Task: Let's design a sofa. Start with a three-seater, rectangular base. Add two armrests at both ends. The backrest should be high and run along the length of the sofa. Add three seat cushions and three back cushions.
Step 252:
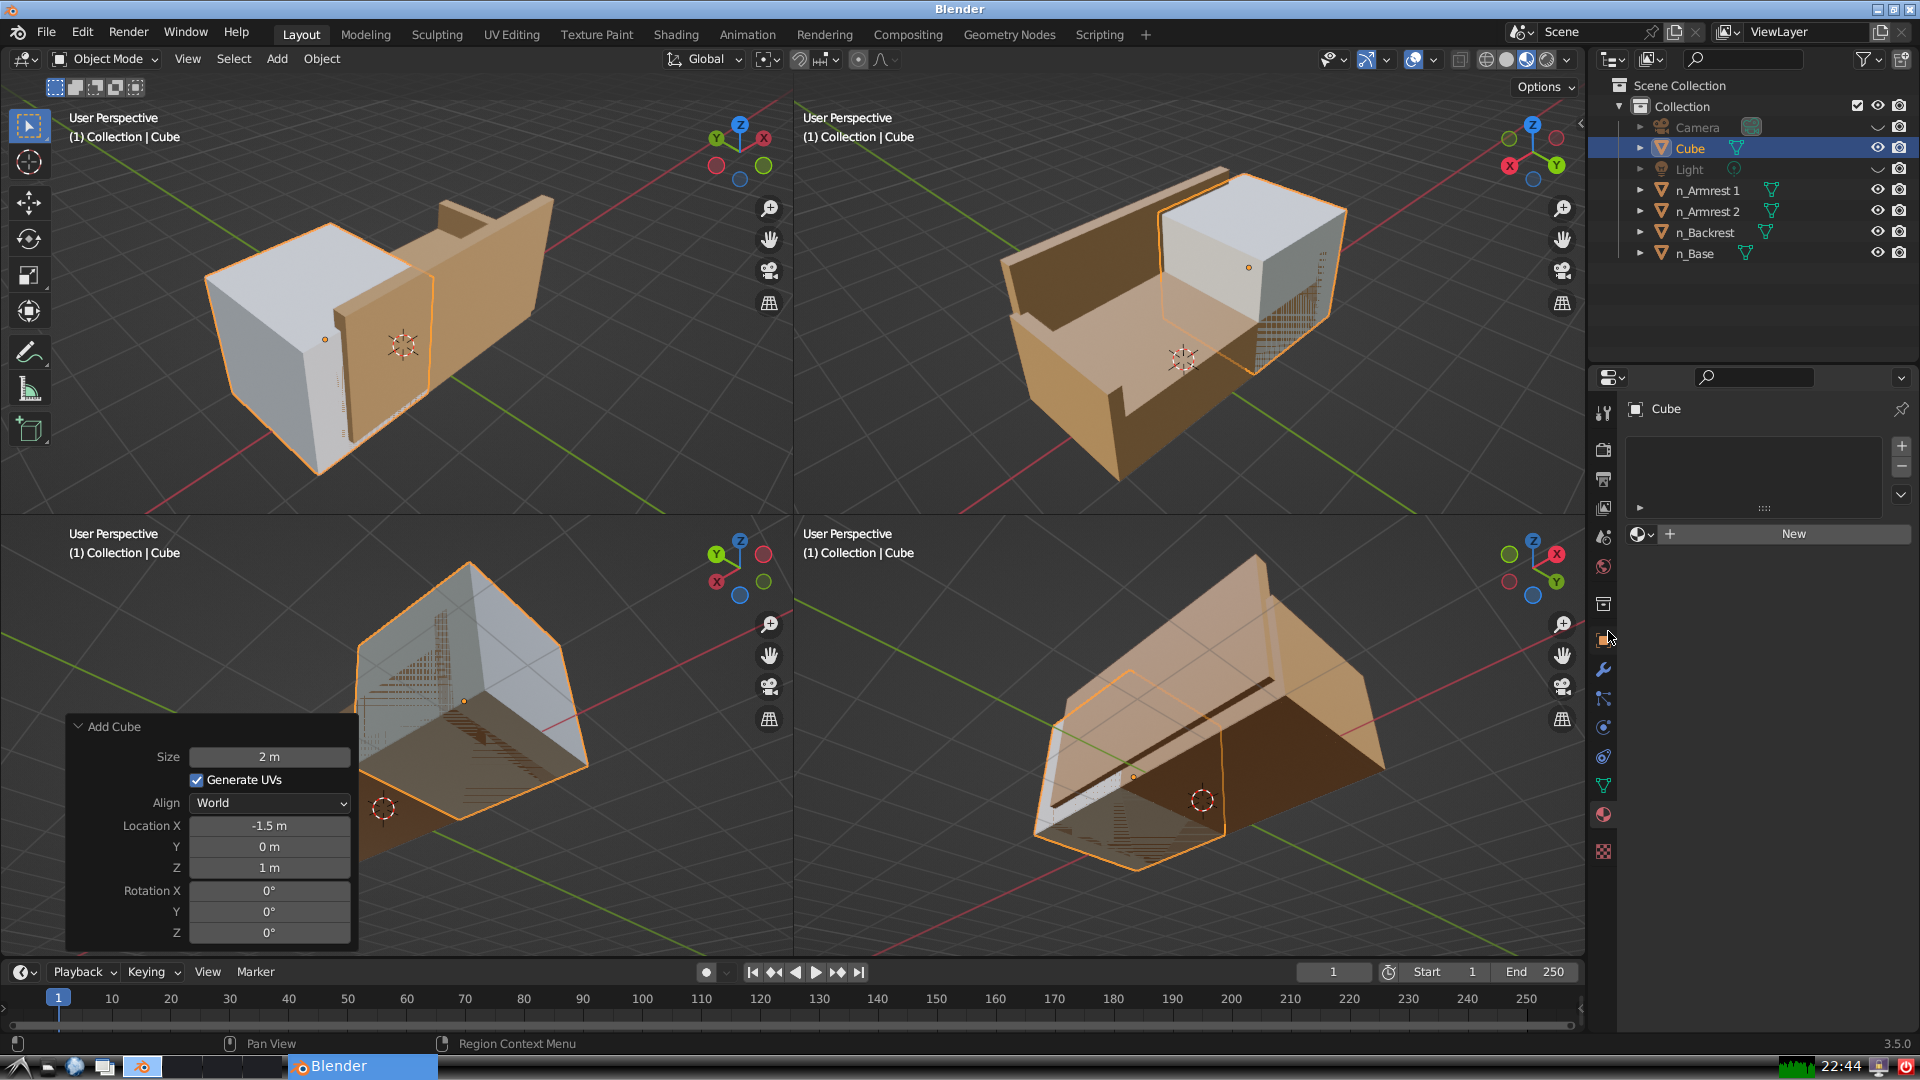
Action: click: no